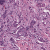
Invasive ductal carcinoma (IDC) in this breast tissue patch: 1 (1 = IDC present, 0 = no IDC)